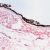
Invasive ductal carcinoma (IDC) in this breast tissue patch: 0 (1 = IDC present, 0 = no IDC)